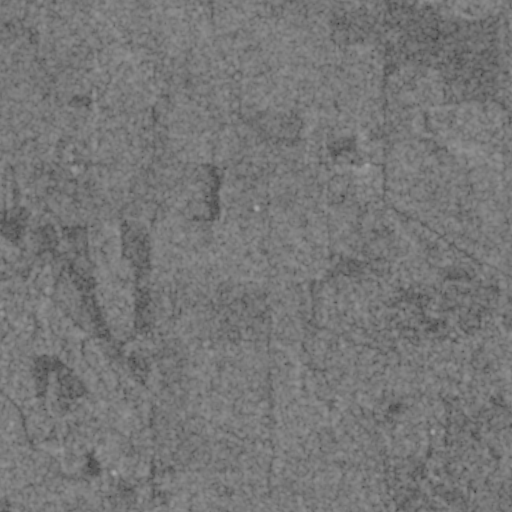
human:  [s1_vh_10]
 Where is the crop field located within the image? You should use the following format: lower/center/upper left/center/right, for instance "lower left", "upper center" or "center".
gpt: The crop field is located in the lower left of the image.
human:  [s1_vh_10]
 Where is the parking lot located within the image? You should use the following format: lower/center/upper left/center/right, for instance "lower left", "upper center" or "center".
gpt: The parking lot is located in the lower left of the image.
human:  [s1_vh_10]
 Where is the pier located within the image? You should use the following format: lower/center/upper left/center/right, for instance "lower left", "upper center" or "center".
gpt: The pier is located in the lower left of the image.
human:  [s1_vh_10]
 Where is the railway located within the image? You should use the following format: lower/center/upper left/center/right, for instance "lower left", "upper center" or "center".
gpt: The railway is located in the lower left of the image.
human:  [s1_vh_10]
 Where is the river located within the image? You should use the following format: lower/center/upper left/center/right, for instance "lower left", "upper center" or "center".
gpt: The river is located in the lower of the image.
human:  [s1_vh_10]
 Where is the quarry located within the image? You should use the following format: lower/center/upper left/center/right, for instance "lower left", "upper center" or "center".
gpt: There is no quarry in the image.

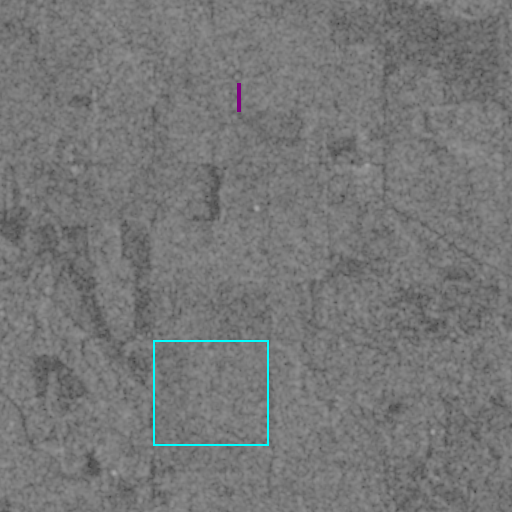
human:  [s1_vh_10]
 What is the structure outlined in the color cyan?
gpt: The structure outlined in cyan is a crop field.
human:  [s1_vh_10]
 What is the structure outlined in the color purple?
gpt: The structure outlined in purple is a building.
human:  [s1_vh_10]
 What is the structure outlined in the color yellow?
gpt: There is no yellow outline.